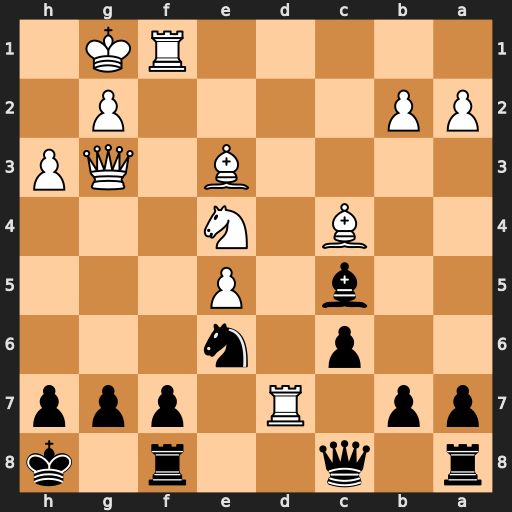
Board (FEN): r1q2r1k/pp1R1ppp/2p1n3/2b1P3/2B1N3/4B1QP/PP4P1/5RK1
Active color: b
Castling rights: -
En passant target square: -
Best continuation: Bxe3+ Qxe3 Qxd7